Question: So I was profiling my application with VisualVM.
I hit a hotspot about my MySQL interaction. My first thoughts was that hot spot was showing time that my application was waiting after the IO. But in the profiling report, VisualVM has two column "Time" and "Time (cpu)". Maybe the term is wrongly used, but I assumed self-time (cpu) column was excluding IO time. After more debugging, we concluded that assumption was wrong and was showing IO time because the hotspot was on java.net.SocketInputStream.read() of the MySQL driver and other IO things that should not cost any cpu.
So, my question is why visualvm report SocketInputStream.read() as cpu time?

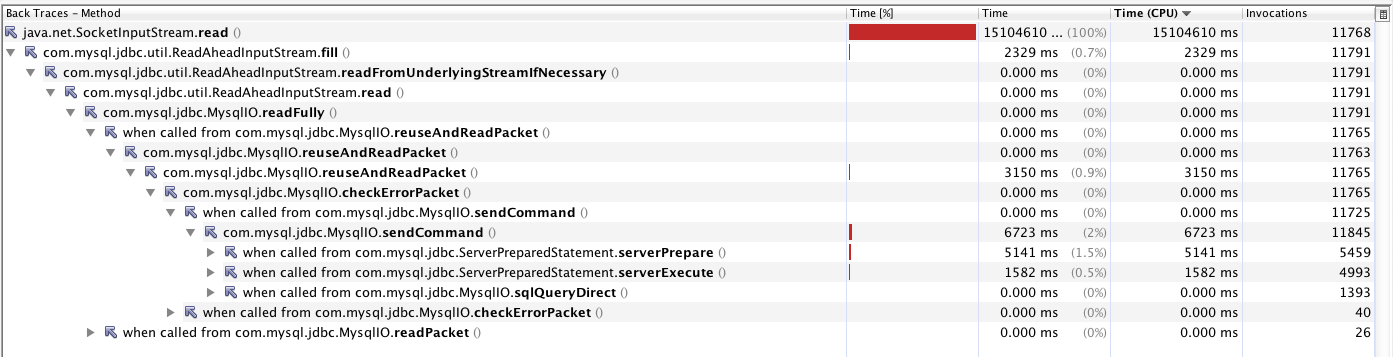
Answer: native calls are always in the RUNNABLE state while monitoring thread activity, probably because the JVM has no way to know if the native call is sleeping or actually doing something.
Thus, time passed in the RUNNABLE state counts as CPU time.